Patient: sex M, age 76
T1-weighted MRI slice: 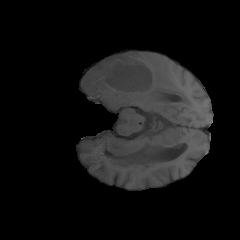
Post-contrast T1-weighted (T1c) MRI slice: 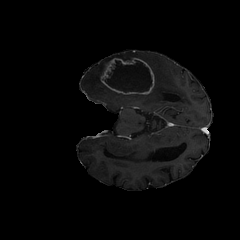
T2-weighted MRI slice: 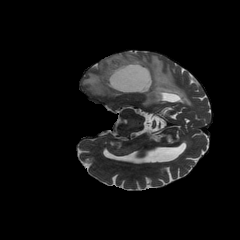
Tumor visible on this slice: yes
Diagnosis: Glioblastoma, IDH-wildtype
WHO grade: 4